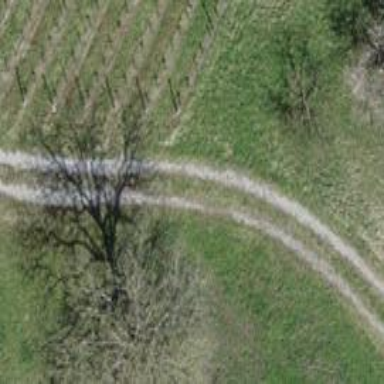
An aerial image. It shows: Track road with grade4 tracktype.